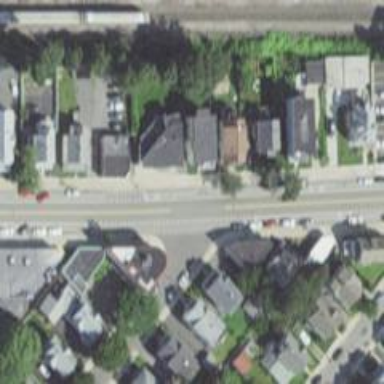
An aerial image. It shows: Tertiary road with asphalt surface running through residential area.